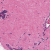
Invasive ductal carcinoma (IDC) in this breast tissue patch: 0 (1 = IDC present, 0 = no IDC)